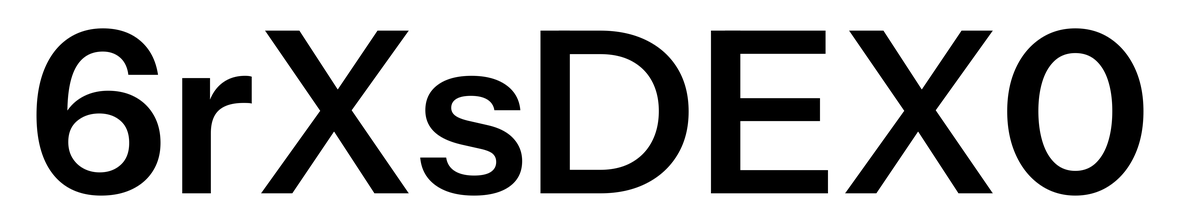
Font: InstrumentSans_SemiBold